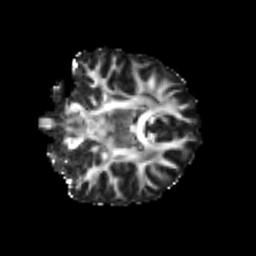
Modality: FA
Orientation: coronal
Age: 24
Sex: female
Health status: healthy
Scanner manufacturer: siemens
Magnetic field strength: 3 T
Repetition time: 3.6 s
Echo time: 0.092 s